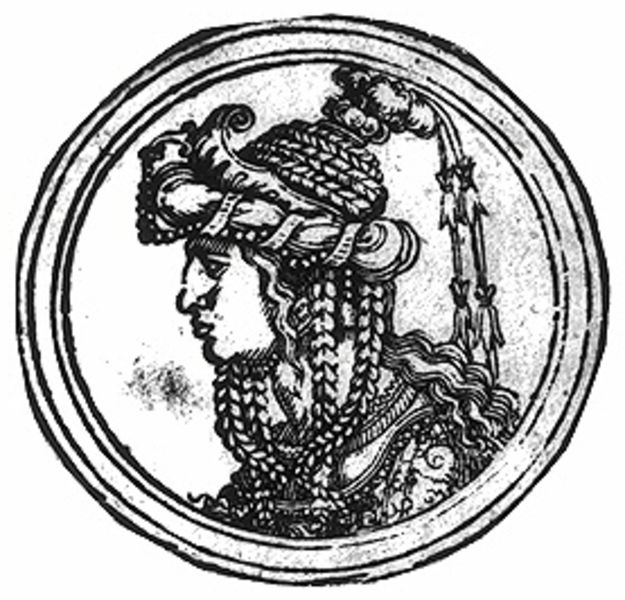
Titel: Bildnis der Gemahlin des Sultans Soliman II, Hürrem
Künstler: Hans Sebald Beham
Institution: (Seriendruck)
Schlagwörter: feder, kopf, mann, weiß, blumen, frau, frisur, grau, haar, hut, mund, nase, profil, schmuck, schwarz, zeichnung, blick, tuch, haube, muster, alt, bart, hemd, jung, kappe, mütze, augen, federn, gesicht, mensch, rahmen, bild, bildnis, hals, portrait, porträt, auge, gewand, haare, schnüre, kinn, lippen, locken, perlen, kreis, rund, federbusch, kopfbedeckung, holzschnitt, wellen, zöpfe, kette, grafik, graphik, könig, zopf, detail, wange, flechten, schild, medaillon, orient, orientalisch, druck, stich, seite, schwarzweiß, soldat, kreise, bleistift, helm, herrscher, rüstung, kopie, tinte, fleck, römer, geflochten, krieger, mohr, troddeln, medaille, flechte, bänder, emblem, doppelkreis, kupferstich, kopfschmuck, turban, türkei, abbildung, prägung, profilansicht, klassisch, münze, stick, flecke, drucl, osmane, alexander, flecht, kreisrund, brustschild, lemma, kaupferstich, turband, flächte